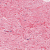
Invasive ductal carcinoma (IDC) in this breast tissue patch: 0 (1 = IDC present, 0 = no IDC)